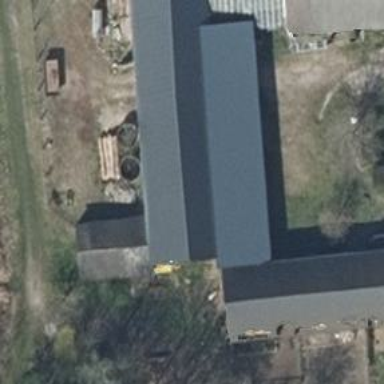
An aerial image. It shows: Flat-roofed building with brown roof.